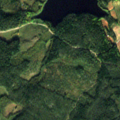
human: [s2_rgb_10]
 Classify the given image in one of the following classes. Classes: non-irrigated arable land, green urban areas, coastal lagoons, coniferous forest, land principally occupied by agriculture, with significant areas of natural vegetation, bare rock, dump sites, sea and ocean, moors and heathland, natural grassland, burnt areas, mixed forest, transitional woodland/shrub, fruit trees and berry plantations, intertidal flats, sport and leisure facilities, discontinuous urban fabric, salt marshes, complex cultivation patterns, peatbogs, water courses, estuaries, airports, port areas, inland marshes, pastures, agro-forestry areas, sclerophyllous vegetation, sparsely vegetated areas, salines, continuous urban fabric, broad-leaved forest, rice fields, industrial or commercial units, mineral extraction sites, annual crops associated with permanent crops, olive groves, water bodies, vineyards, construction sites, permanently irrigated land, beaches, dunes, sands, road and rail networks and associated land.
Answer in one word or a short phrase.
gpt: land principally occupied by agriculture, with significant areas of natural vegetation, coniferous forest, mixed forest, transitional woodland/shrub